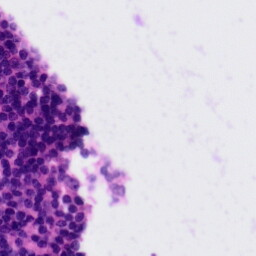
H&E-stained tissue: Tonsil